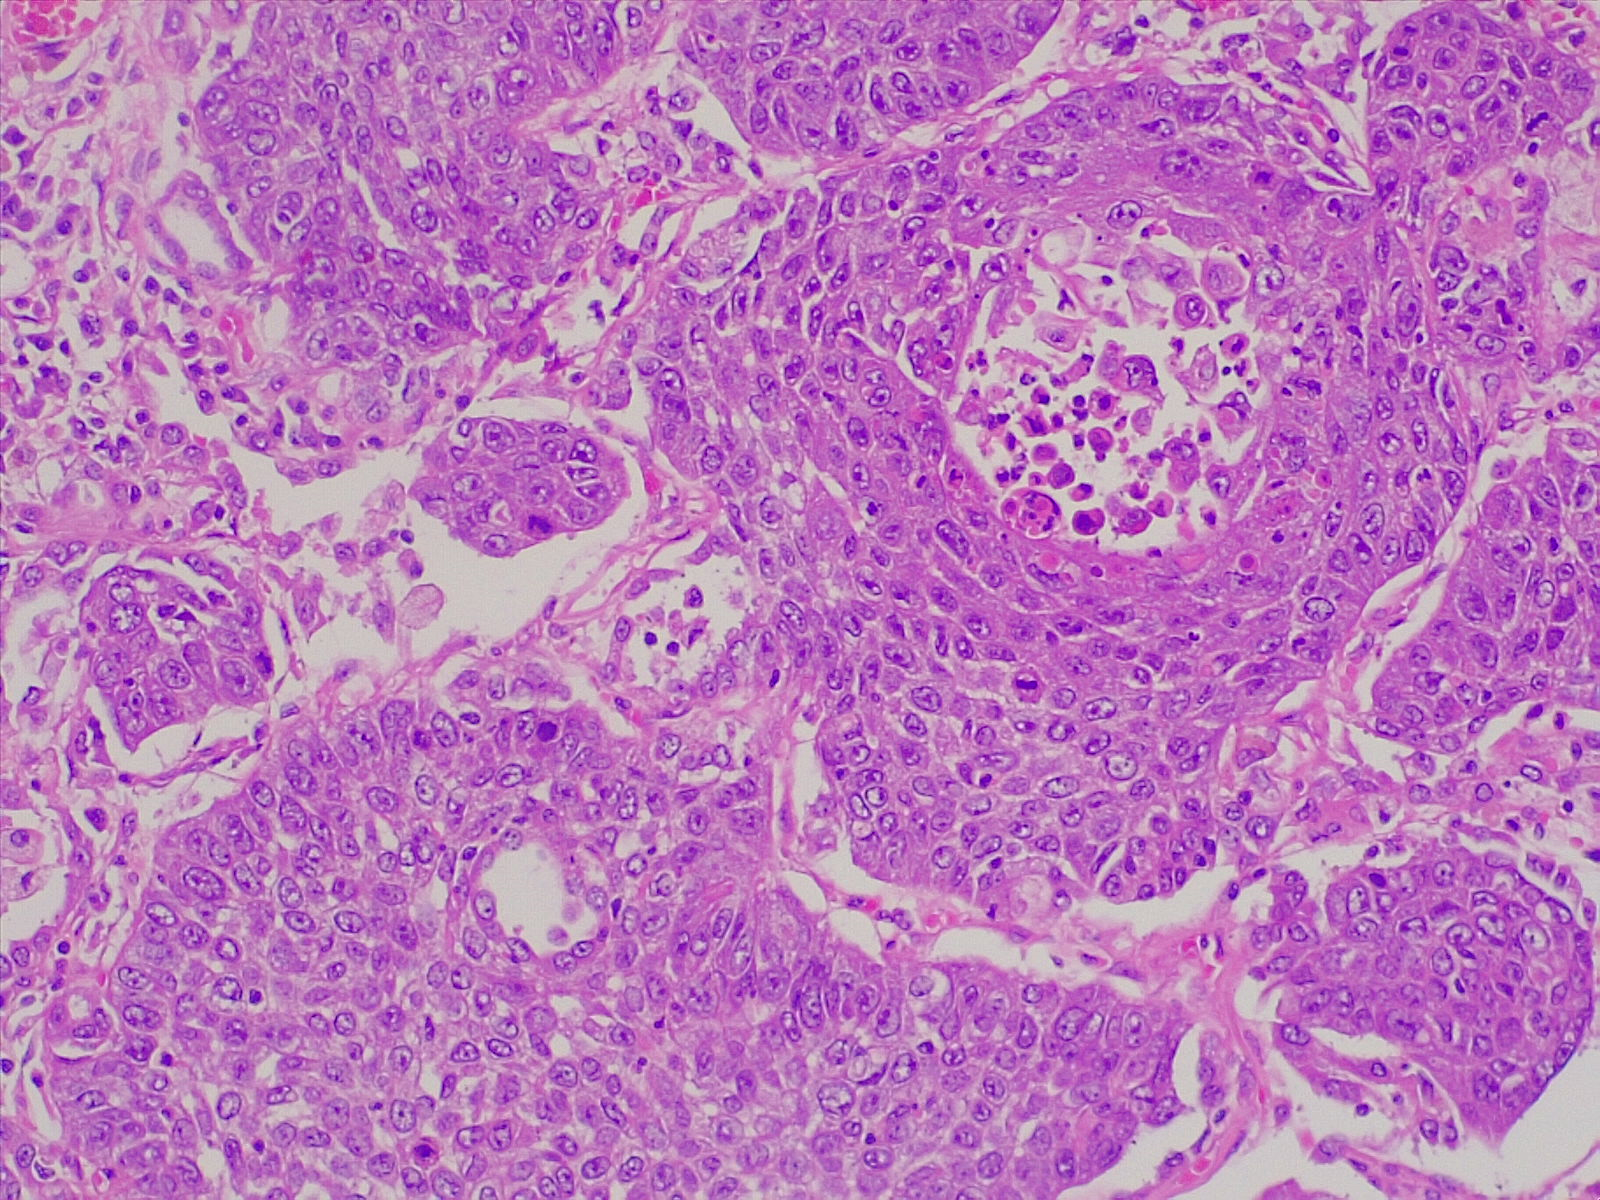
Label: lung squamous cell carcinoma, moderately differentiated